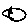
Label: triangle